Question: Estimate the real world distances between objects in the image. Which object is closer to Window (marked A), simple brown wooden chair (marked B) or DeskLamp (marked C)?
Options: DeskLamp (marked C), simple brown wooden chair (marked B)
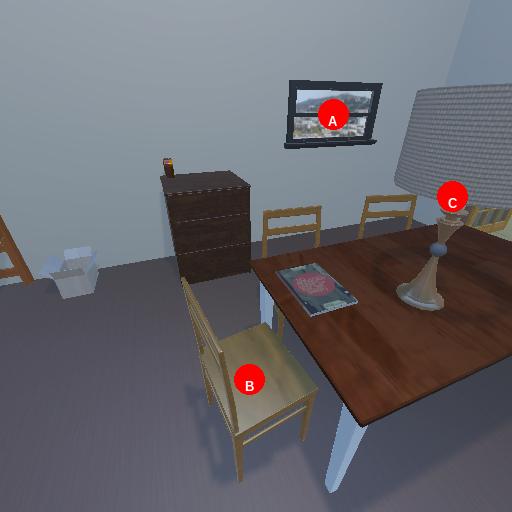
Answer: DeskLamp (marked C)